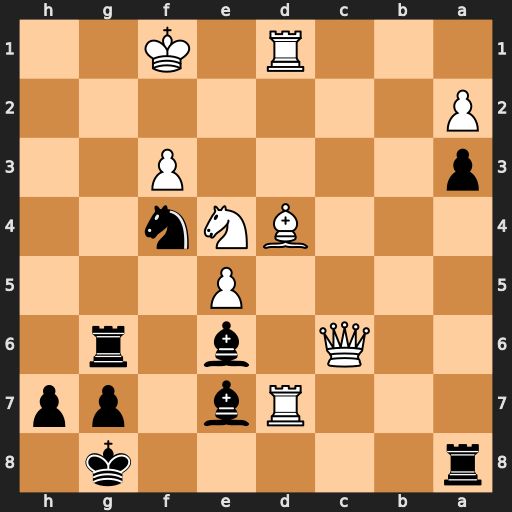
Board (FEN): r5k1/3Rb1pp/2Q1b1r1/4P3/3BNn2/p4P2/P7/3R1K2
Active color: b
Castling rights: -
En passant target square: -
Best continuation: Bh3+ Kf2 Bh4+